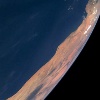
Label: water